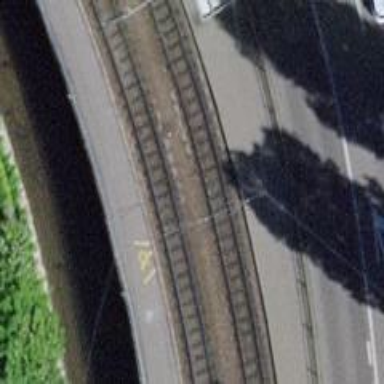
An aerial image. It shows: Tram railway with 1 track and contact lines for electrification.